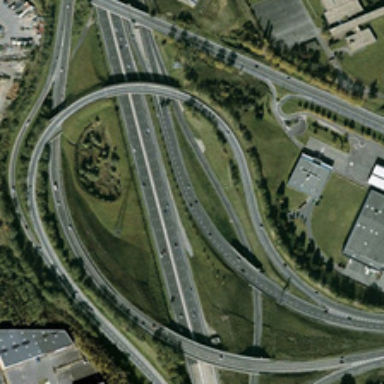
Some green trees and several buildings are near a viaduct .